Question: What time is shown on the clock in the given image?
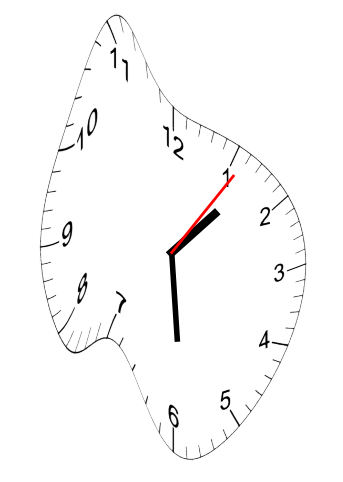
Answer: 01:29:06